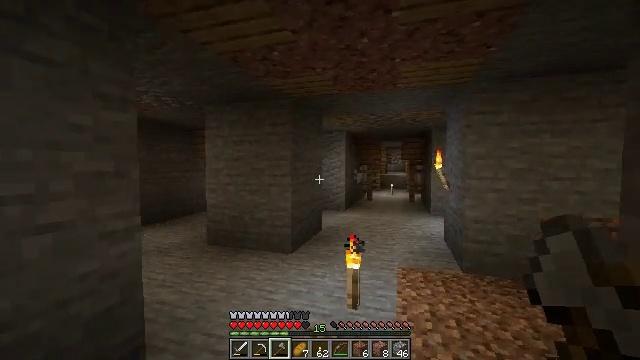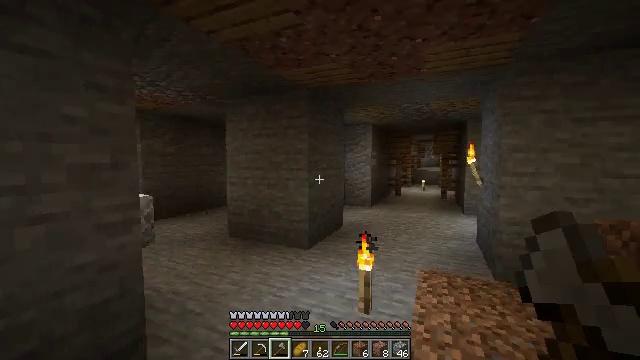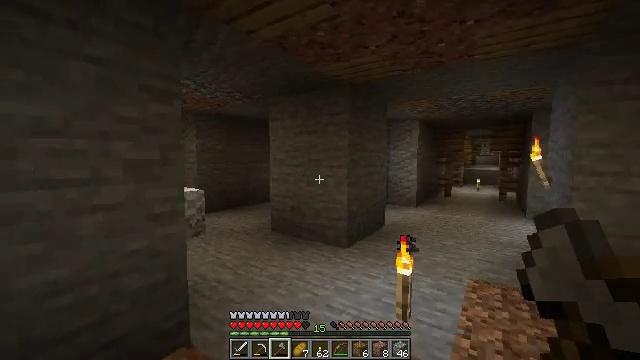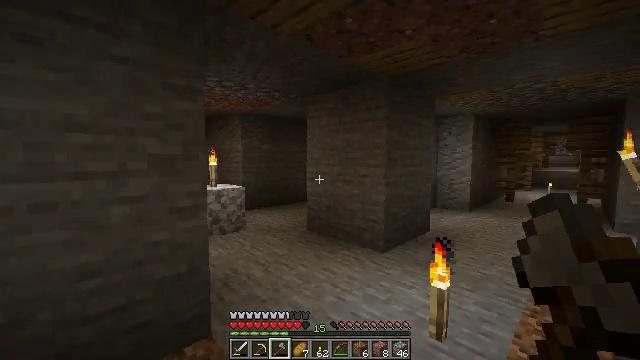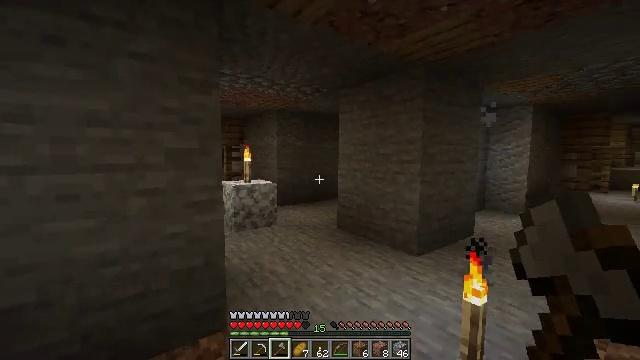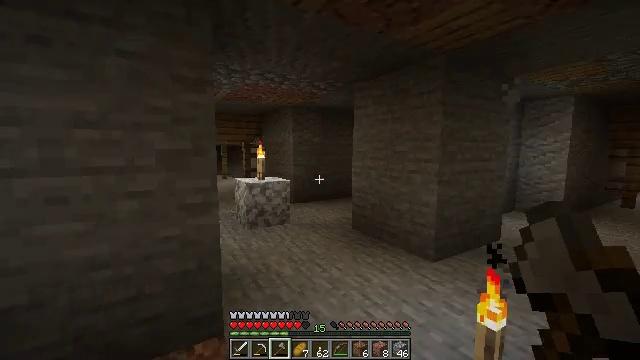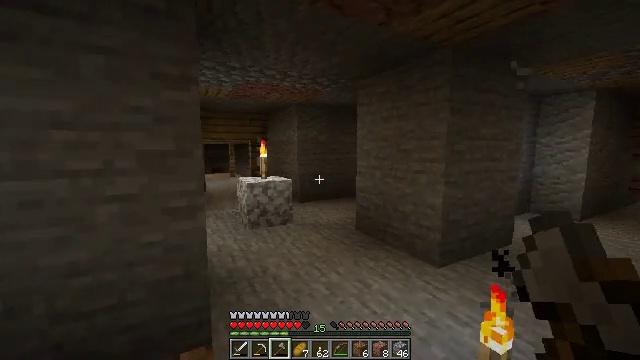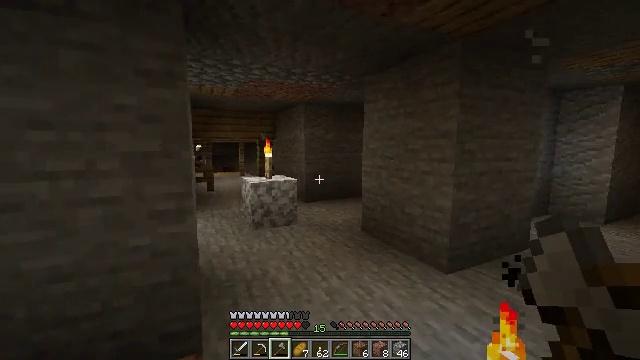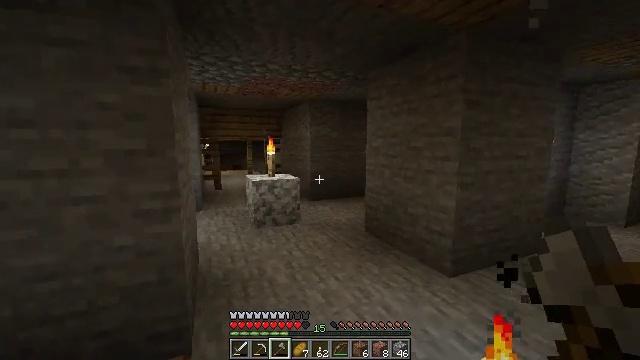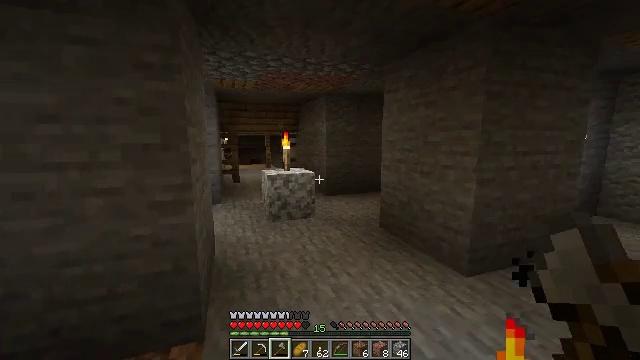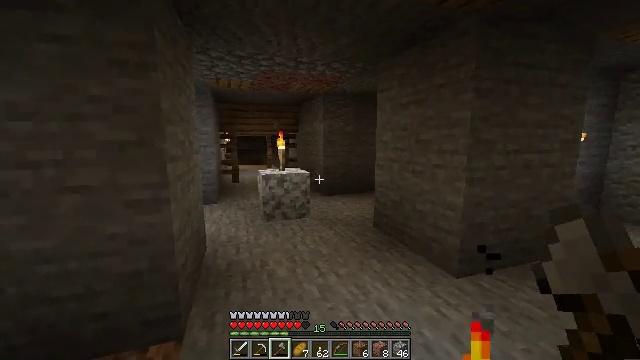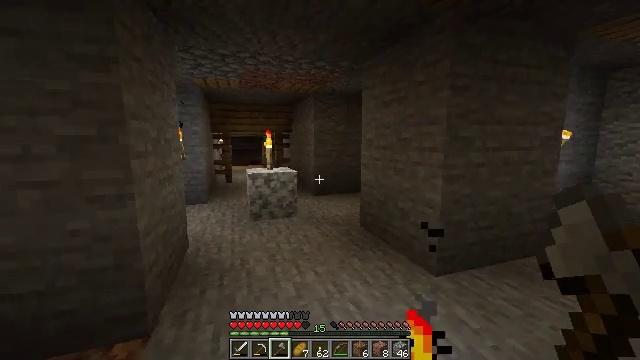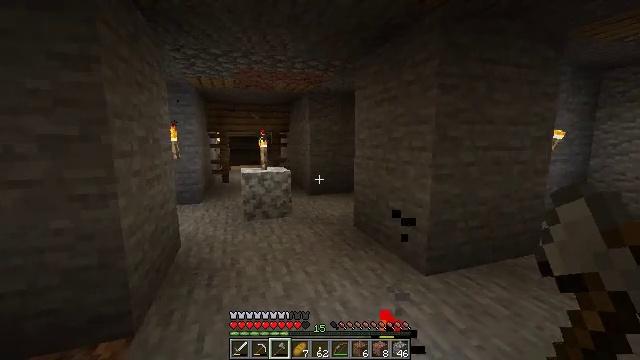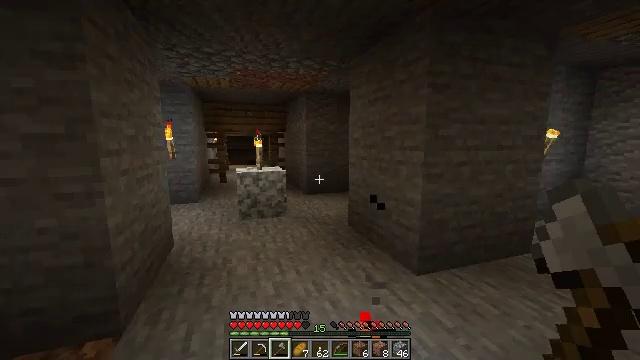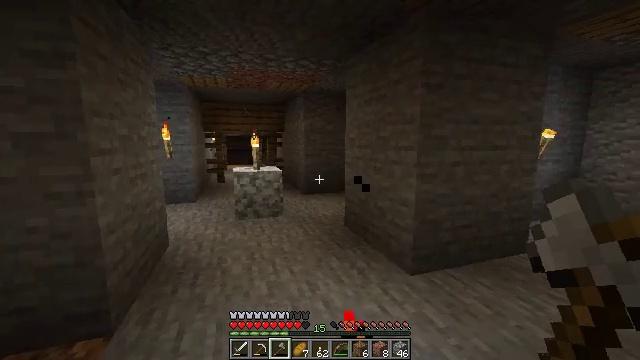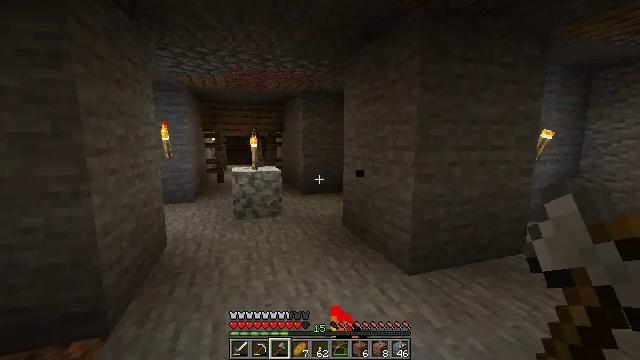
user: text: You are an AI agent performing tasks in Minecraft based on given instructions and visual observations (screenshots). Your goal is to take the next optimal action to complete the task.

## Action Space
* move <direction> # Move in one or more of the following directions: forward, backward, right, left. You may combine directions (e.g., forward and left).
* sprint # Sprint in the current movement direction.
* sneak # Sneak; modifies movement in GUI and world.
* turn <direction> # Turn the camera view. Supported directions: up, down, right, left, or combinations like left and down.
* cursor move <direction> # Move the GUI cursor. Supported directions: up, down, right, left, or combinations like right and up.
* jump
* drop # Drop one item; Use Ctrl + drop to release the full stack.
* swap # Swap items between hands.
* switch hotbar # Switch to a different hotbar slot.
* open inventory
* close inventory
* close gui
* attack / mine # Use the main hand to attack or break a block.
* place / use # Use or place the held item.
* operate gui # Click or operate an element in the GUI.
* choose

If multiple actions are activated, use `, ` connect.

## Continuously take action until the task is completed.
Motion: motion action
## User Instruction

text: Retrieve oak planks from the wooden block.
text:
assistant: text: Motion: move forward and move right, turn left and down
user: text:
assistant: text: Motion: move forward and move right, turn left
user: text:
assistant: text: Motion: move forward and move right, turn left
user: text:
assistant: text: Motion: move forward and move right, turn left
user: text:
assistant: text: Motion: move forward and move right, turn left
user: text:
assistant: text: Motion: move forward and move right, turn left
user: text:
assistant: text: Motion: move forward and move right, turn left
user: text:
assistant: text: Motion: move right, turn left
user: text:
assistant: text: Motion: move right, turn left and down
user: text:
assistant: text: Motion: move right, turn left
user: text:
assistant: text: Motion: move right
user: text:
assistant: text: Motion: no_op
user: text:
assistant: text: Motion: no_op
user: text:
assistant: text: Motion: no_op
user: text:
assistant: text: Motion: no_op
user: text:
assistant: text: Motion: no_op
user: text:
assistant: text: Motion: no_op
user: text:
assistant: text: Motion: no_op
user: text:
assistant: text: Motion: move forward, turn left and up
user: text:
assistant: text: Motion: move forward, turn left and up
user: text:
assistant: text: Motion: move forward, turn left and up
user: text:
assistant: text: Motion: move forward, turn left and up
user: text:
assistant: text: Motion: move forward, turn left
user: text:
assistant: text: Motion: move forward
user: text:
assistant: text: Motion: move forward
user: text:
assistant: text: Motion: move forward
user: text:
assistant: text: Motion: move forward
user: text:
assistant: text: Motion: move forward, turn down
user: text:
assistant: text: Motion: move forward
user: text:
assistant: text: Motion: move forward